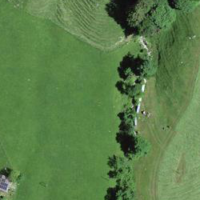
EUNIS habitat code: 25
Species observed at this site:
Filipendula ulmaria